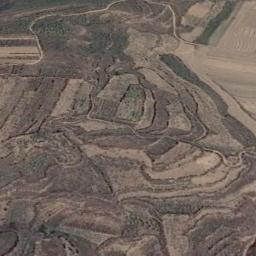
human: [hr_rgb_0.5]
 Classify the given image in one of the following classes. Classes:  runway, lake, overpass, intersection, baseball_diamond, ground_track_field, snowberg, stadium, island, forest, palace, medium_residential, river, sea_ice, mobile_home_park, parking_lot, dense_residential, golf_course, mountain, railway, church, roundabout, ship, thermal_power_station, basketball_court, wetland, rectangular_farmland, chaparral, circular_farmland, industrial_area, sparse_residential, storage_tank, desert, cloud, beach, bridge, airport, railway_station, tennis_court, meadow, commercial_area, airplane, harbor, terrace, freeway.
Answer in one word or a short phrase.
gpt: terrace